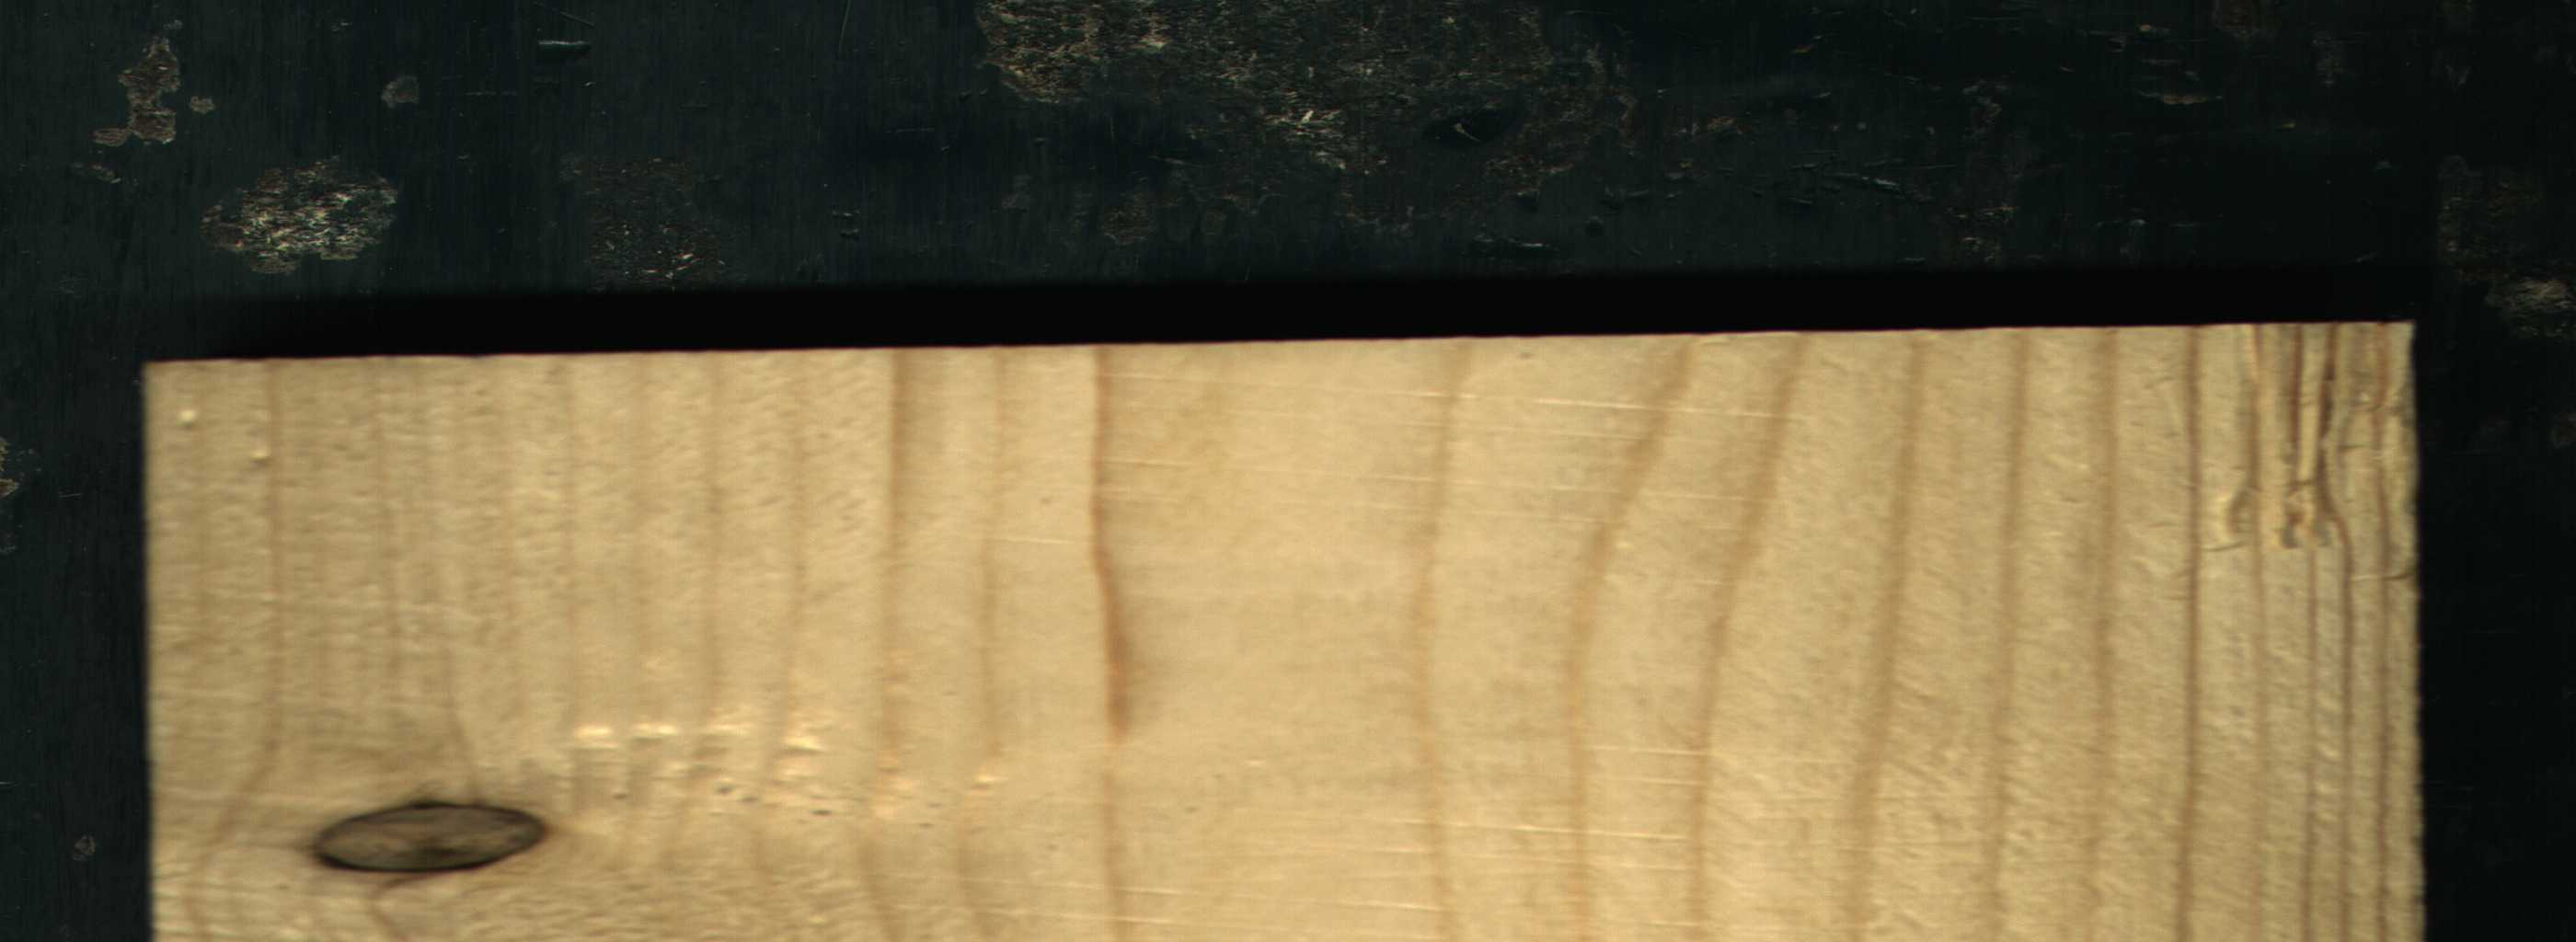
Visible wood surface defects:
Dead_Knot